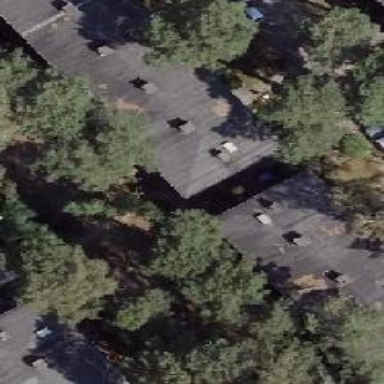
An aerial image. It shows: Apartment building with flat roof.